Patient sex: M
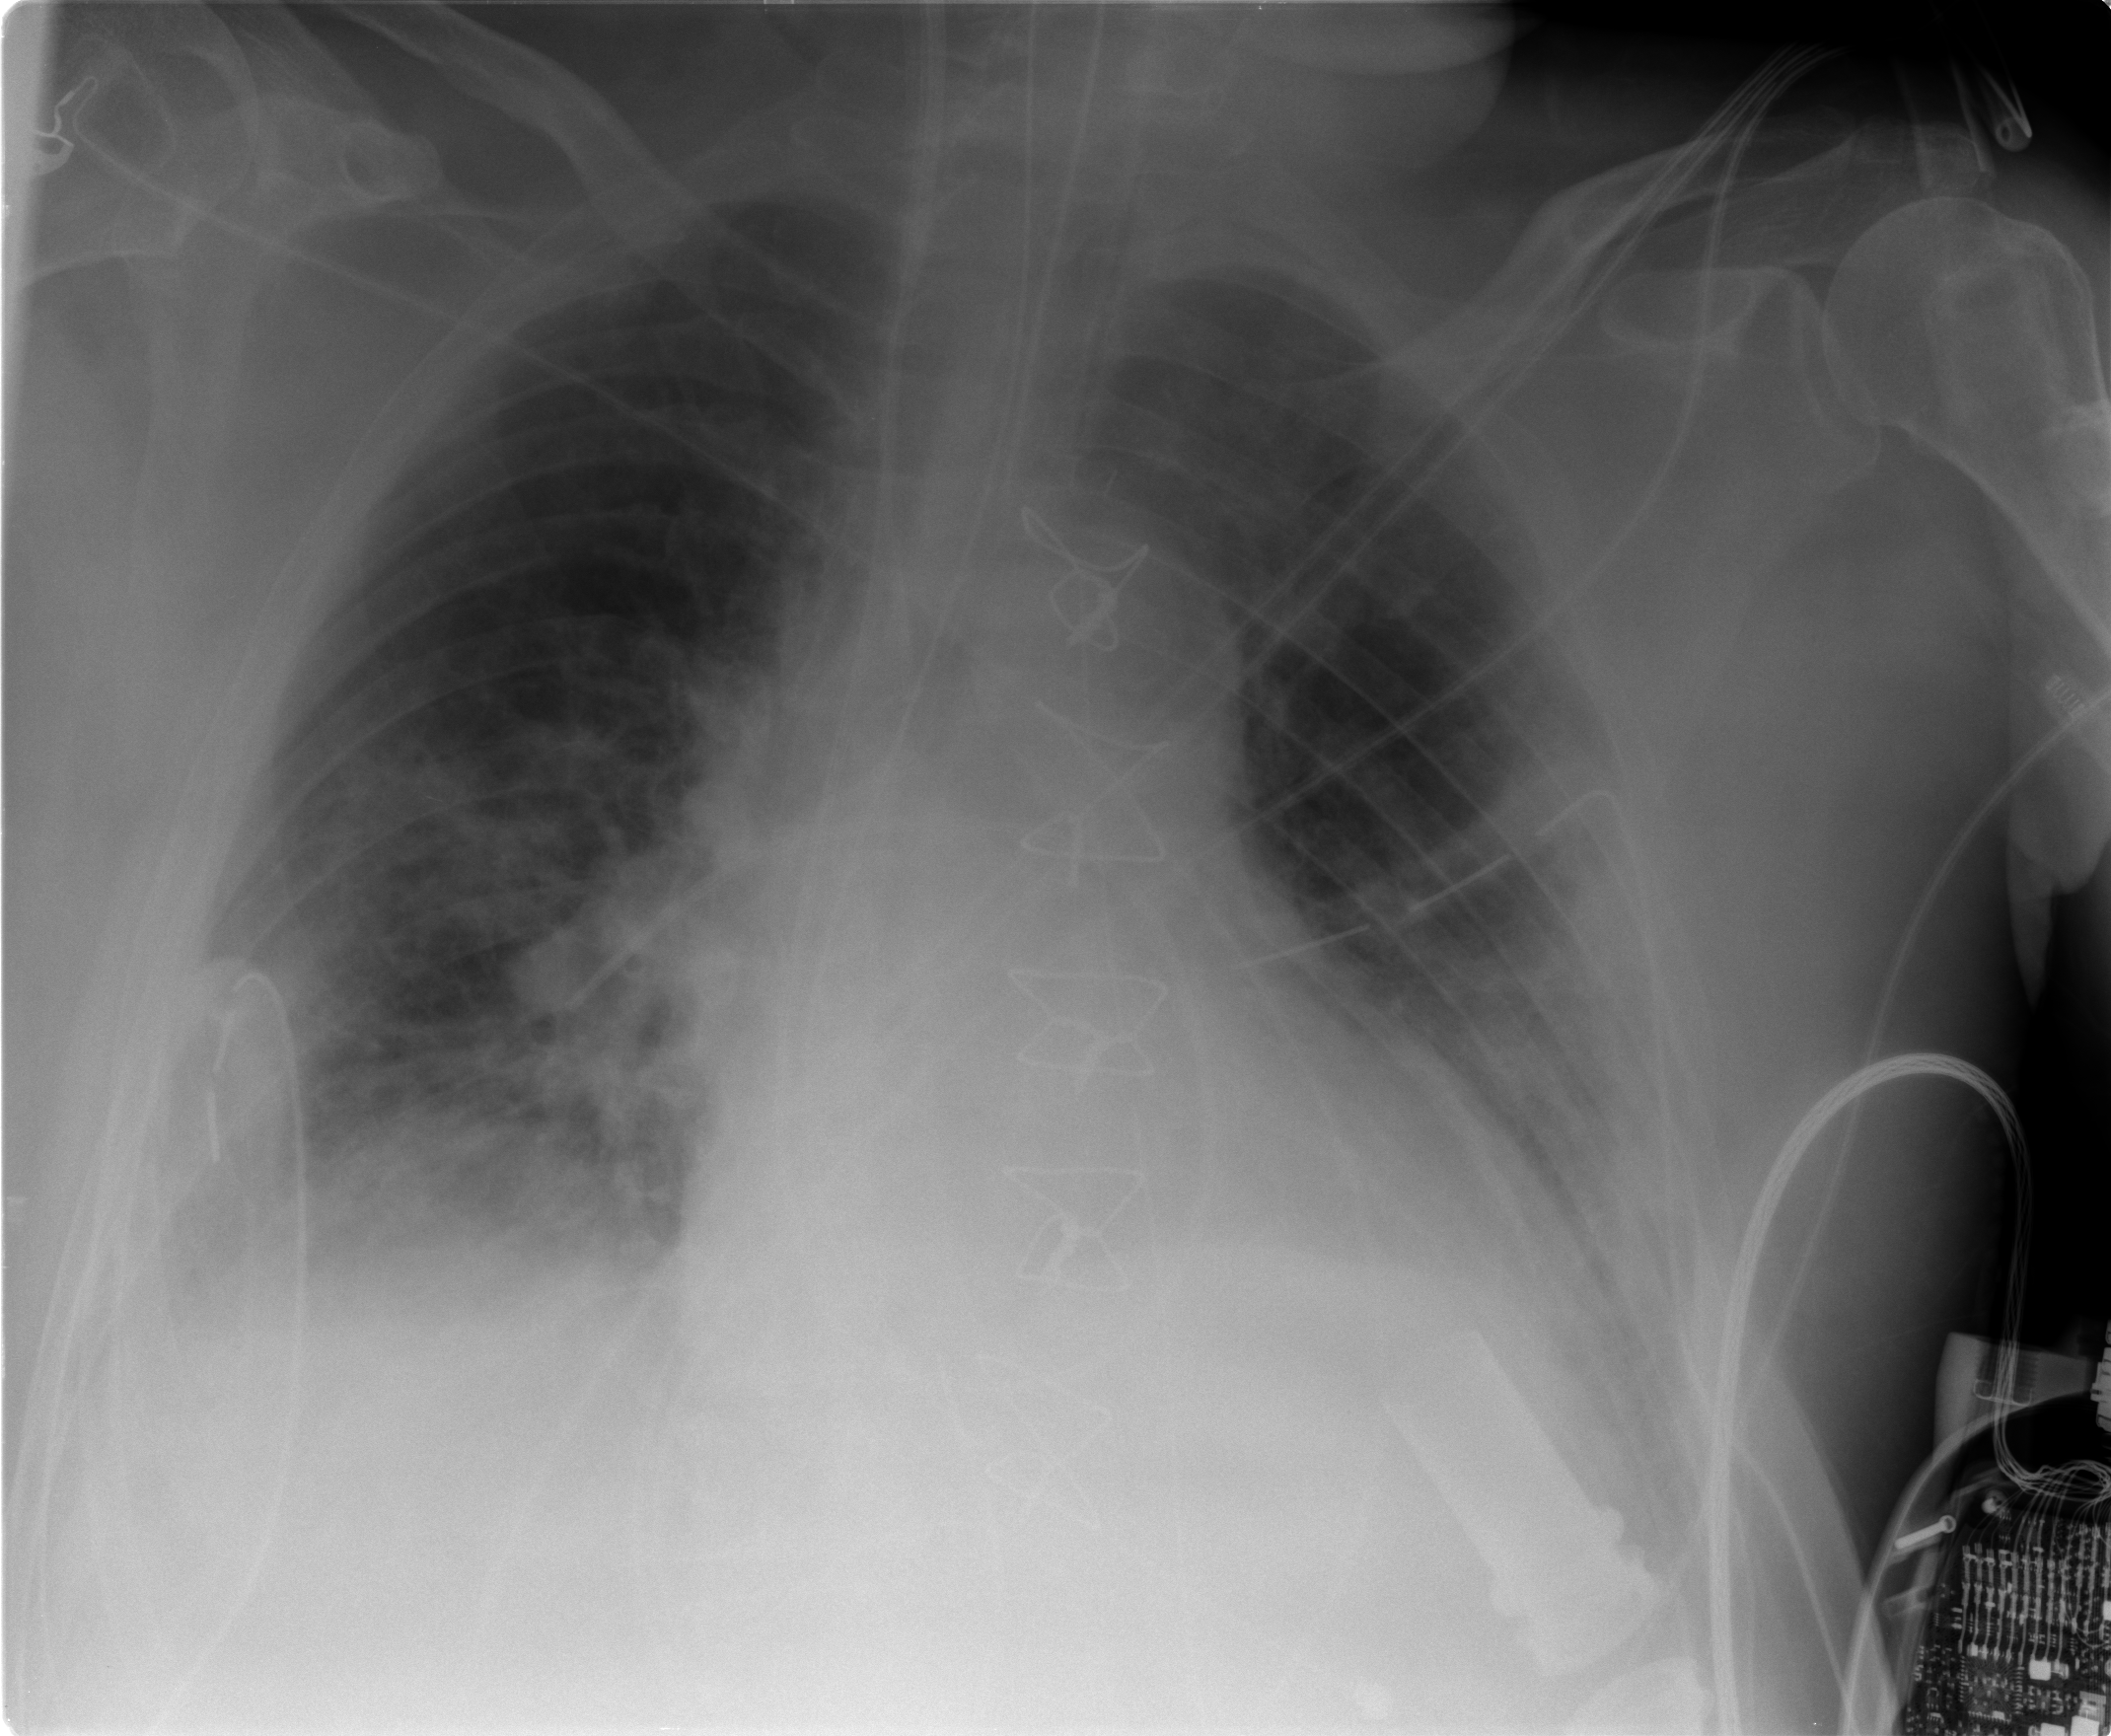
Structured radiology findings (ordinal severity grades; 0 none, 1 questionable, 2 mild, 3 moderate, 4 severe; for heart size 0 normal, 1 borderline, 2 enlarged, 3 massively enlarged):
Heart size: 2
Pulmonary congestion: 2
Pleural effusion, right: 2
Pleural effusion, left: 0
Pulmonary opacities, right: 2
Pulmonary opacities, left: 2
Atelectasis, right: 2
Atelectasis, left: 2